Aerial crown-view tile of a tropical tree (Barro Colorado Island, Panama), acquired 20250915:
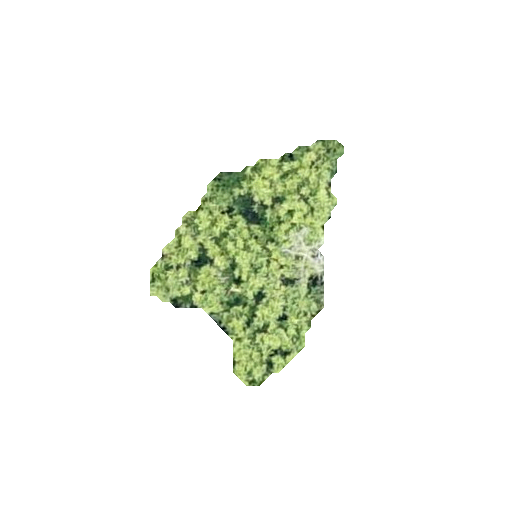
Species: Alseis blackiana
GBIF accepted scientific name: Alseis blackiana
Crown area: 39.222 m²